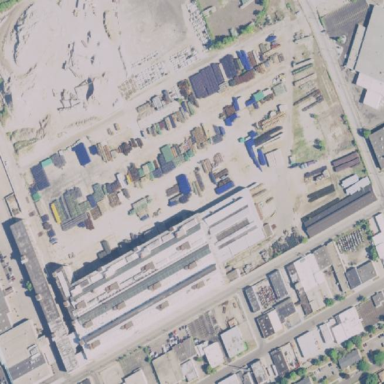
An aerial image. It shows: Industrial area.